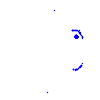
Particle: kaon